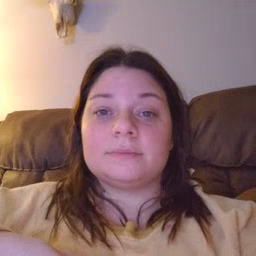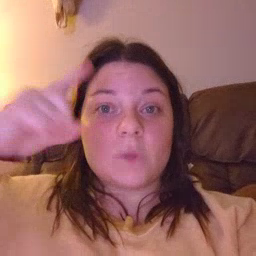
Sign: for